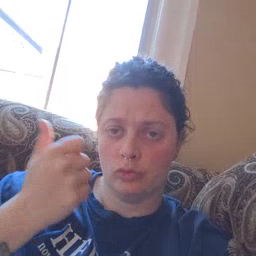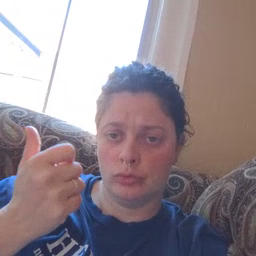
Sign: another